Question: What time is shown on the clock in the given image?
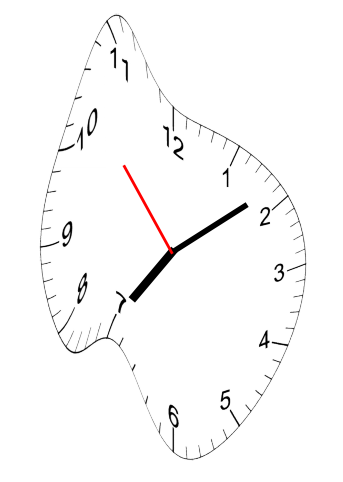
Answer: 07:08:53